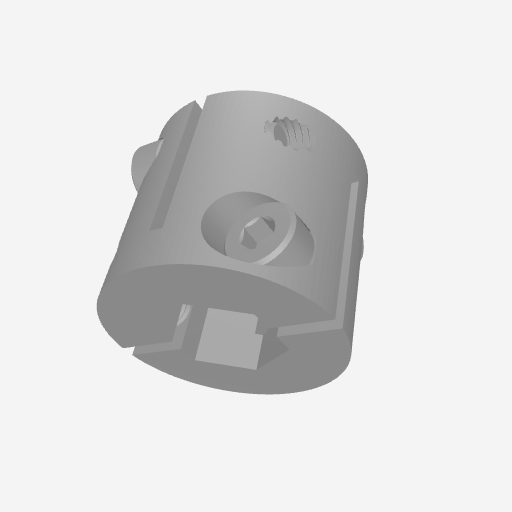
Part: HyperCoupler8RID12RID